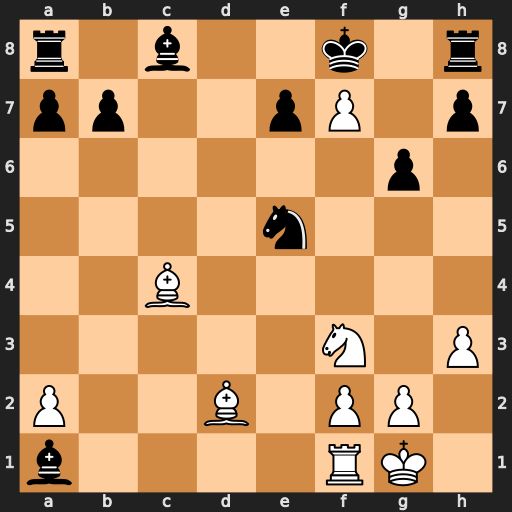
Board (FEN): r1b2k1r/pp2pP1p/6p1/4n3/2B5/5N1P/P2B1PP1/b4RK1
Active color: w
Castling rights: -
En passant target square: -
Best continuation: Bh6#